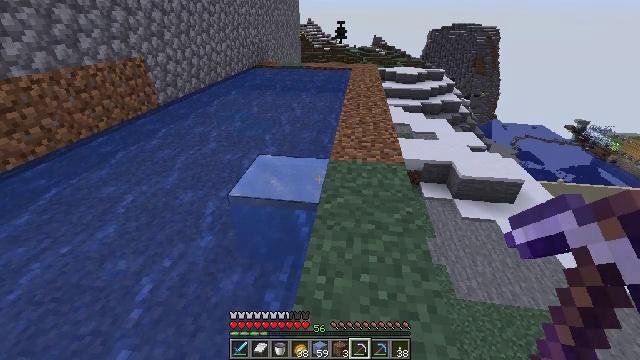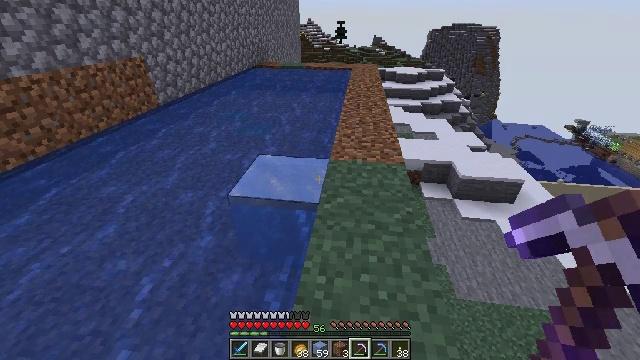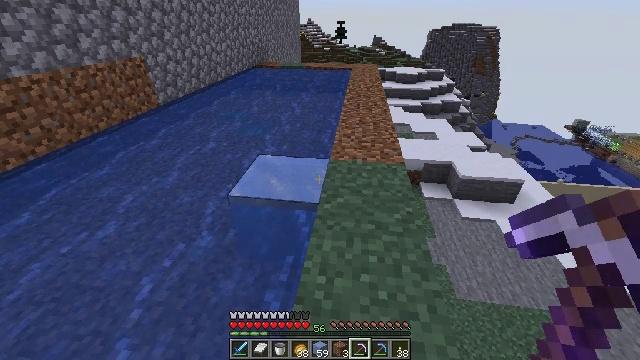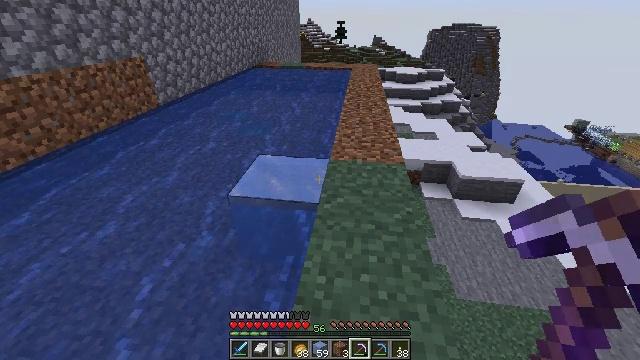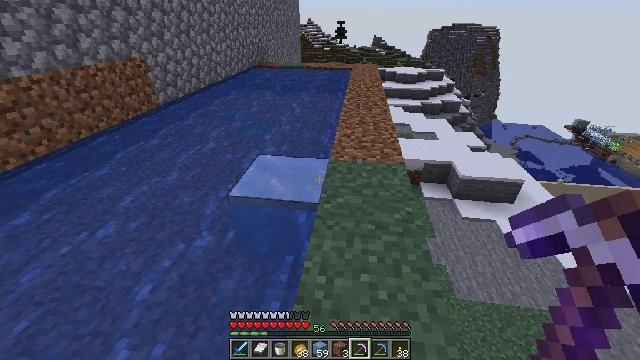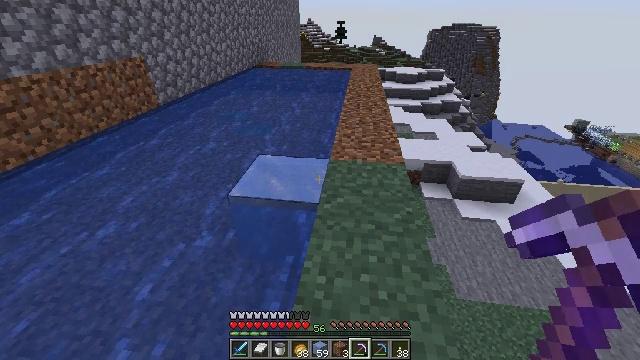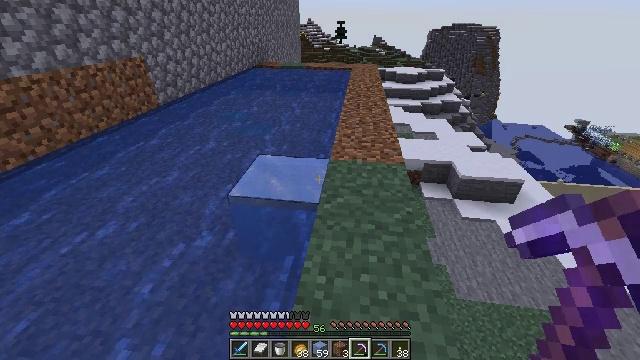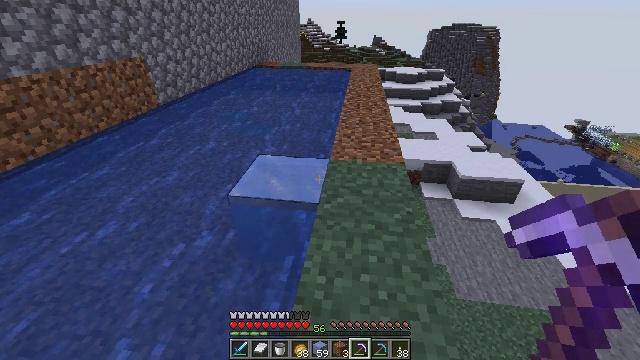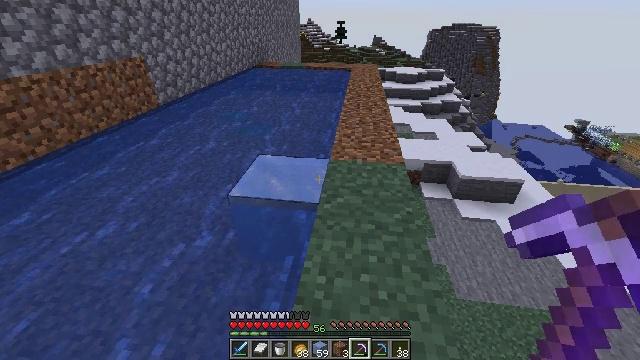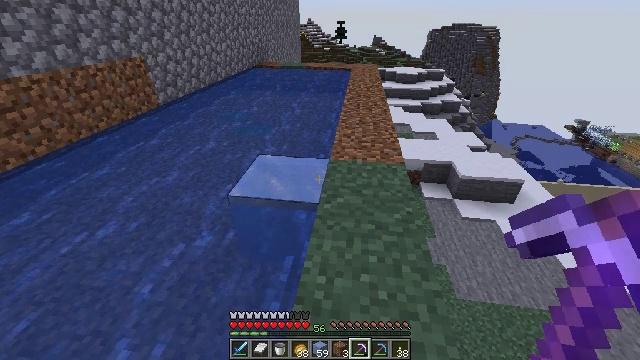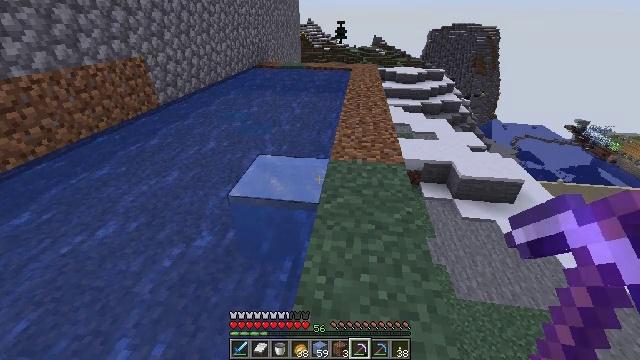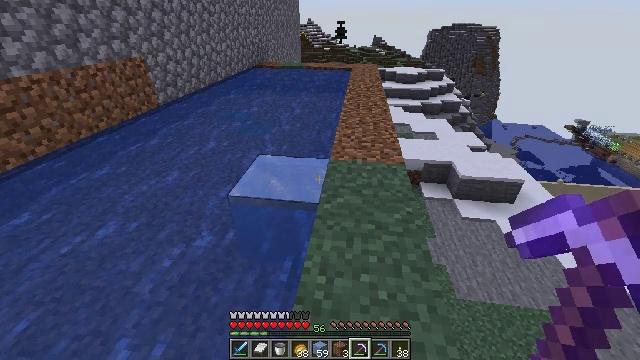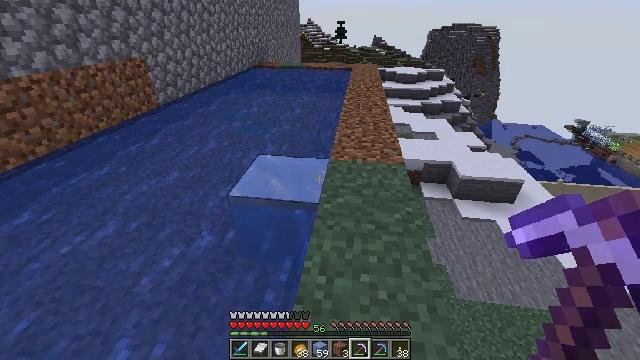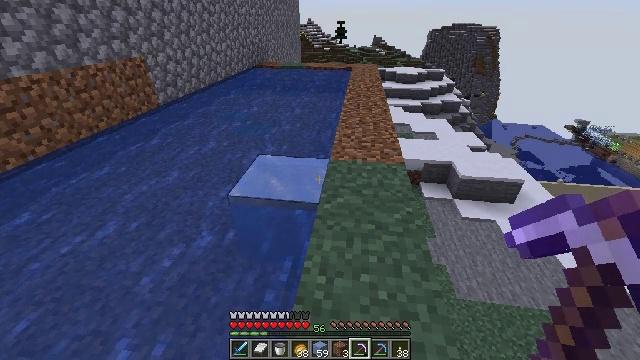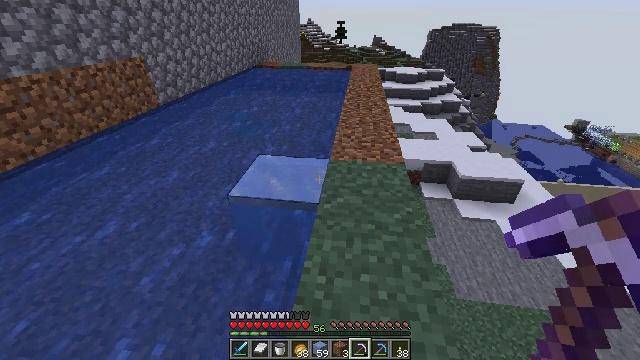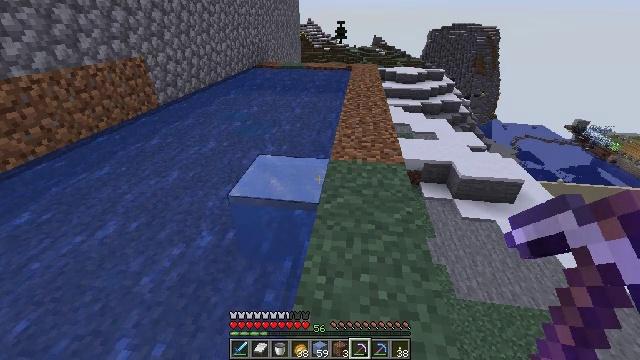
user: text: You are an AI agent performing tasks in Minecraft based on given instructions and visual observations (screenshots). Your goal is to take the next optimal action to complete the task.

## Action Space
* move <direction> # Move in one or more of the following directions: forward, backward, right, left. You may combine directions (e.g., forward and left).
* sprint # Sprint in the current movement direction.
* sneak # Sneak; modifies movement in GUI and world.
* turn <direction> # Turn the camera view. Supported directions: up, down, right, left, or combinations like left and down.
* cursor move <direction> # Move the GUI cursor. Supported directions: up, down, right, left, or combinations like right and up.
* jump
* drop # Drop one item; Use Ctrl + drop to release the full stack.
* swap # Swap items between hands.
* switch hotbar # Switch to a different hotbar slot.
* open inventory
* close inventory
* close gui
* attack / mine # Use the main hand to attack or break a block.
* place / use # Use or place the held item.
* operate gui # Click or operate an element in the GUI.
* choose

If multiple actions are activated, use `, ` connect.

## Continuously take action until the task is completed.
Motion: motion action
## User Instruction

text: Harvest the ice from frozen areas.
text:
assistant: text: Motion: no_op
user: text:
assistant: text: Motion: no_op
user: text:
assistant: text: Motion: no_op
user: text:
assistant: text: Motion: no_op
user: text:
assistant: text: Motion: no_op
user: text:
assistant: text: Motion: no_op
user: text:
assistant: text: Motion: no_op
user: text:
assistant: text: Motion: no_op
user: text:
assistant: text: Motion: no_op
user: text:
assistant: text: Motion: no_op
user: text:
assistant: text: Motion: no_op
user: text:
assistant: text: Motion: no_op
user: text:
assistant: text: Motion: no_op
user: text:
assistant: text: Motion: no_op
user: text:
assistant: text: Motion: no_op
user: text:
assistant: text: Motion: no_op
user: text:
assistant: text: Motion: no_op
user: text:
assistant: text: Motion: no_op
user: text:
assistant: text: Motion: no_op
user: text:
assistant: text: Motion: no_op
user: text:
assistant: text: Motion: no_op
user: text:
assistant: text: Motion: no_op
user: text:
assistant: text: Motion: no_op
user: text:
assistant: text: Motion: no_op
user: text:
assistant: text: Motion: no_op
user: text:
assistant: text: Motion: no_op
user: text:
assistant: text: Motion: no_op
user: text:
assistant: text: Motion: no_op
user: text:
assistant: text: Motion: no_op
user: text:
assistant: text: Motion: no_op